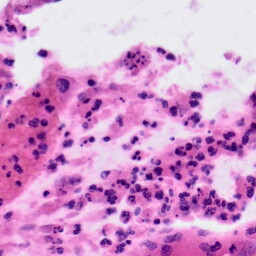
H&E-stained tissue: Colon